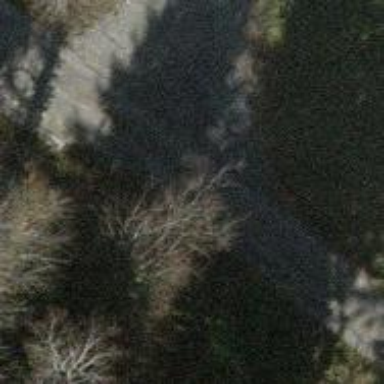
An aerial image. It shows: Unclassified road.